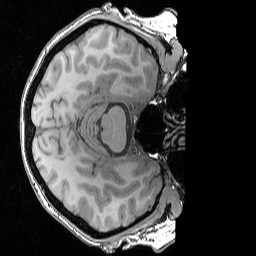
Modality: T1w
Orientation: axial
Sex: female
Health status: ill
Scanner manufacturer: siemens
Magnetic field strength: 3 T
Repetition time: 1.57 s
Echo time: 0.00342 s